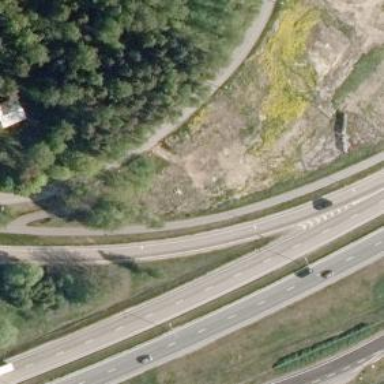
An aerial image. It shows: Trunk link road with asphalt surface.